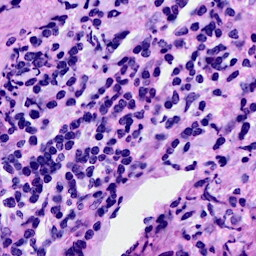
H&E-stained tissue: Breast